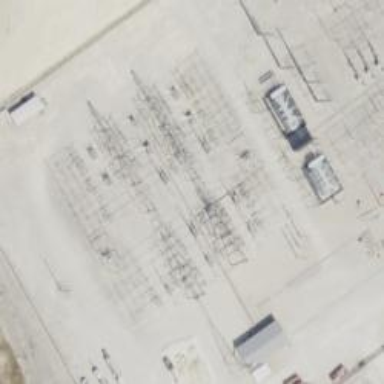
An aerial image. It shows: Switch for power supply.